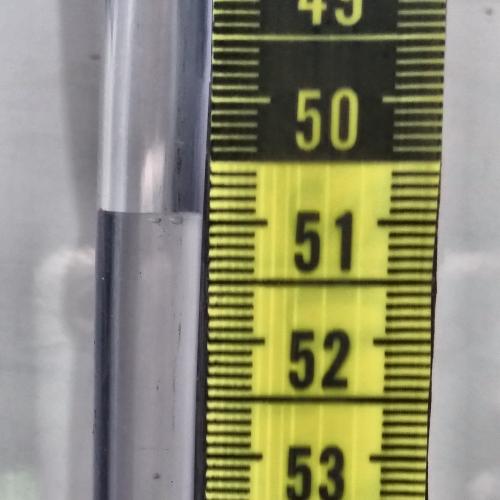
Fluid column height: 50.9 cm